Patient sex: M
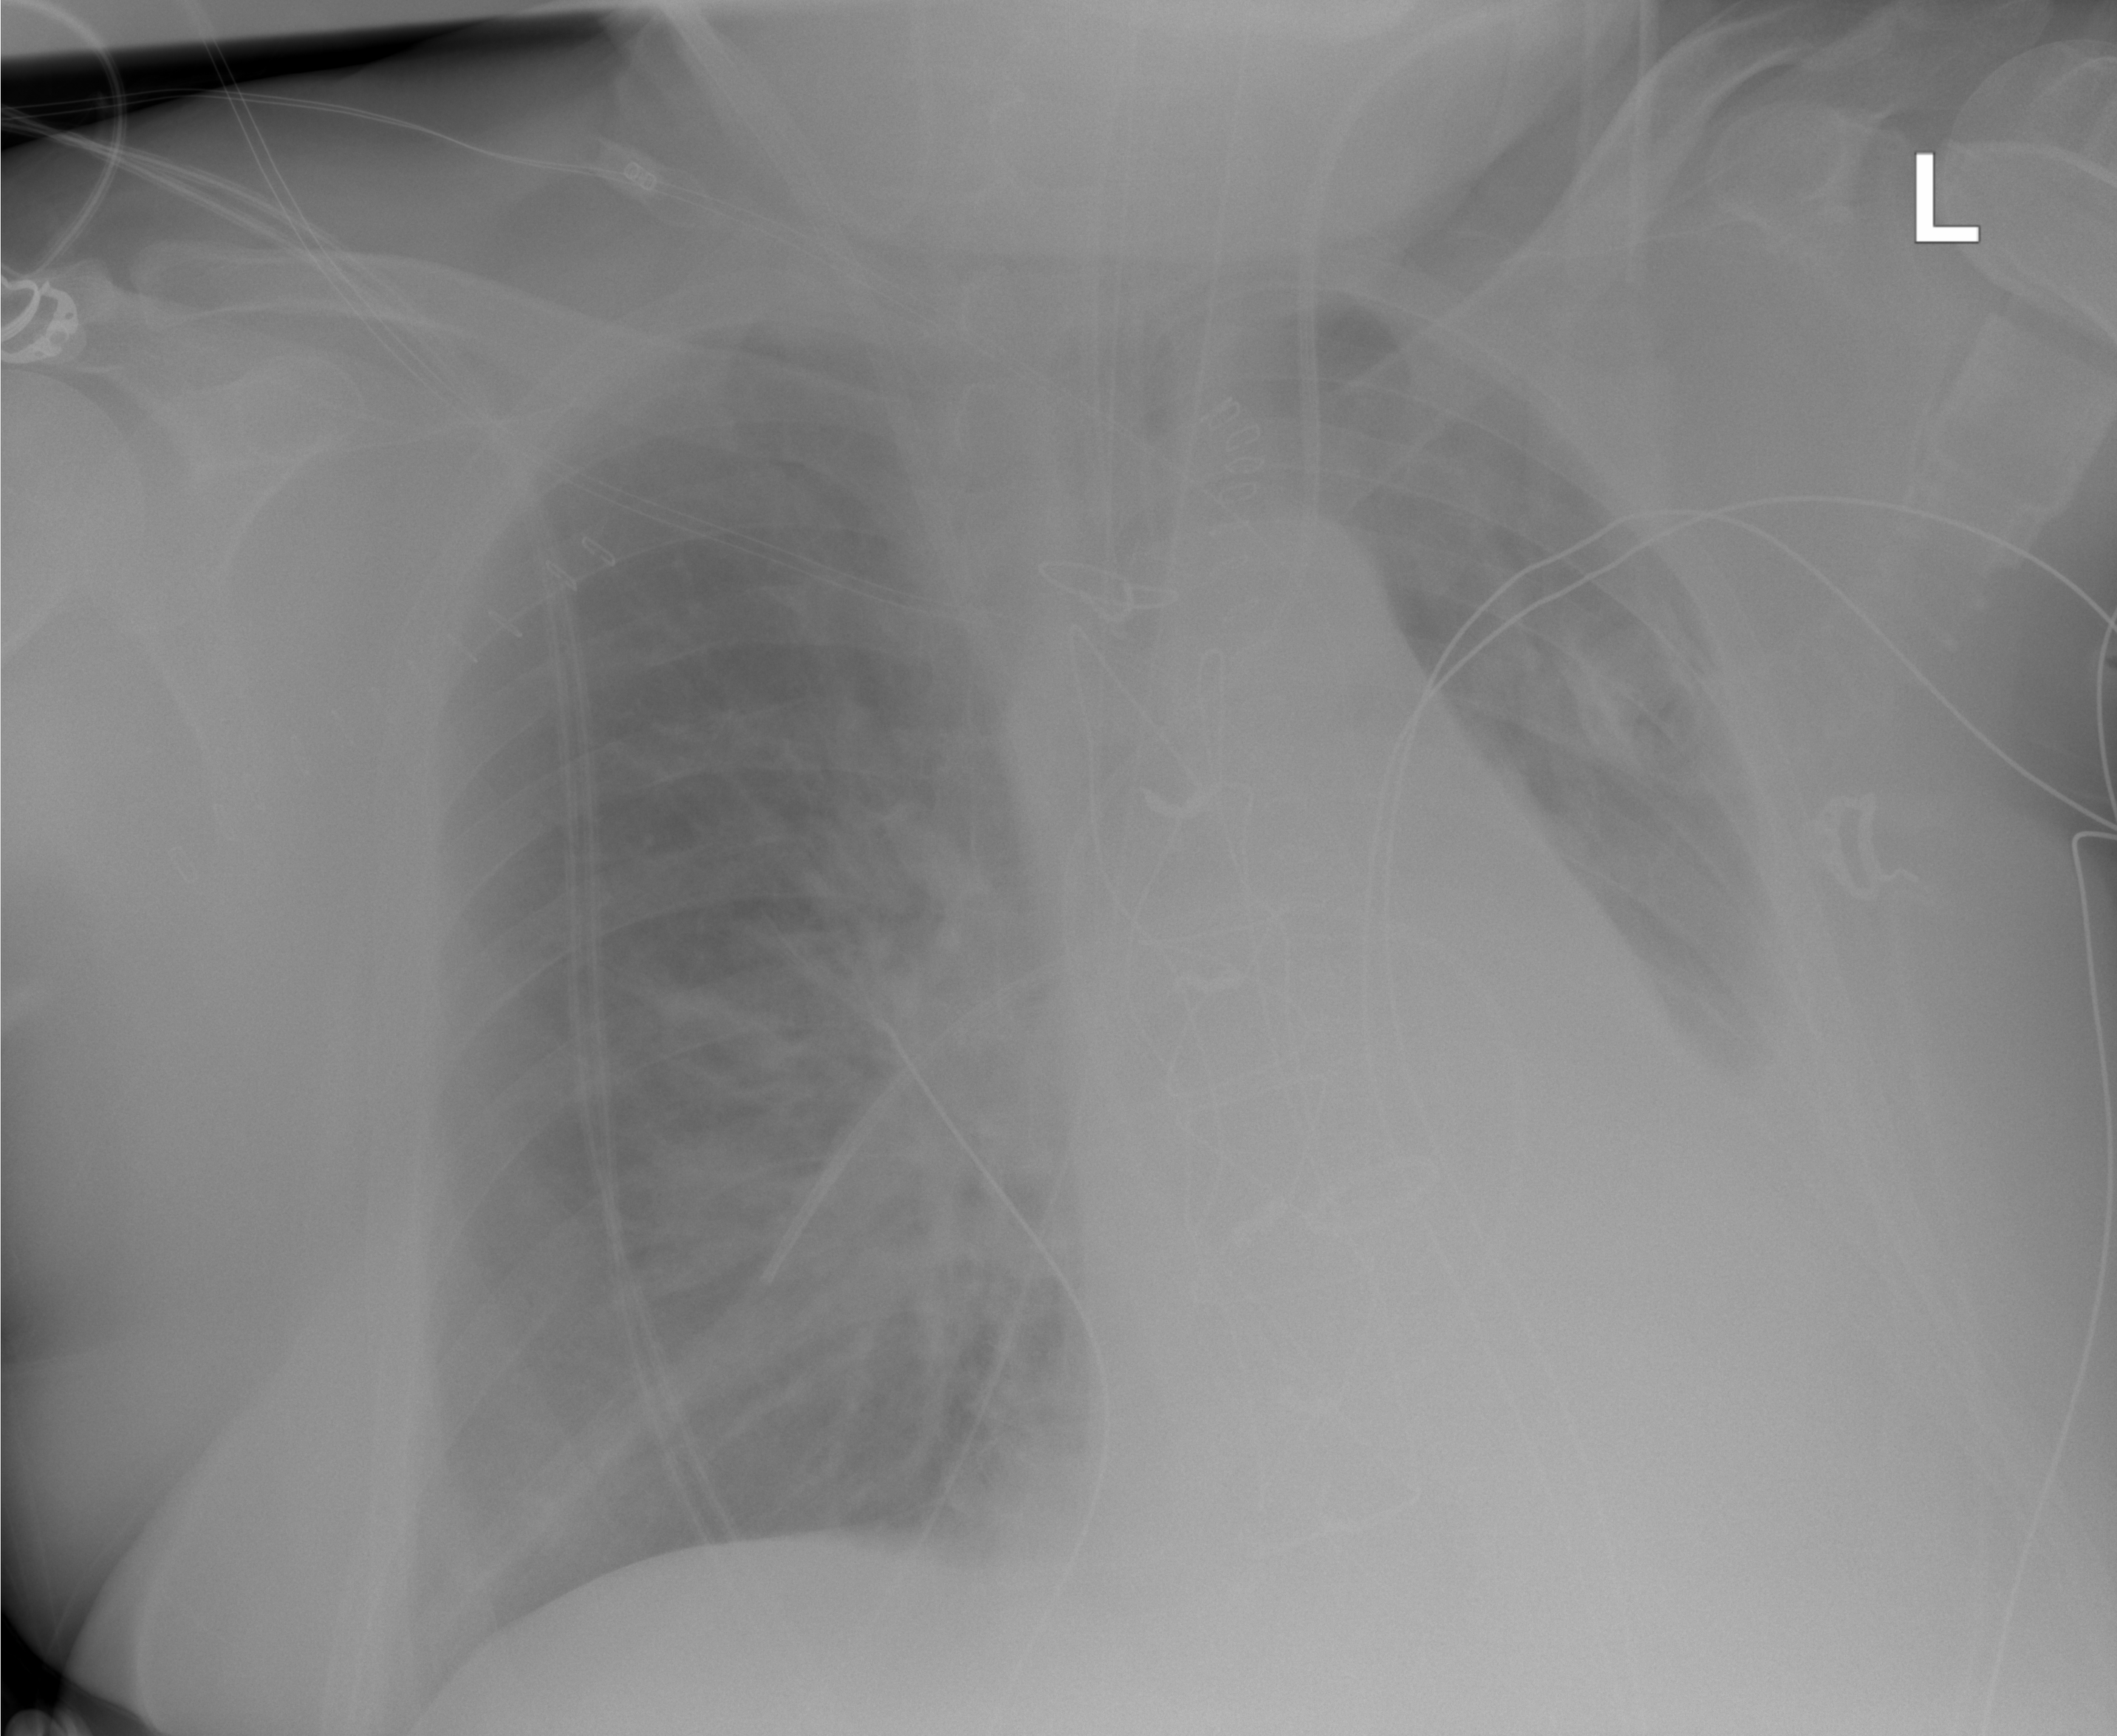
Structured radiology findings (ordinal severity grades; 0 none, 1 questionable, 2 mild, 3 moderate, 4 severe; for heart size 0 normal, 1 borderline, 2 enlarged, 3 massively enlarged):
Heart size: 2
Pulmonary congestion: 2
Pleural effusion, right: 0
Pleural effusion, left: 2
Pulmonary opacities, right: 0
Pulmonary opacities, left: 0
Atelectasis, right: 2
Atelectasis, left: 0